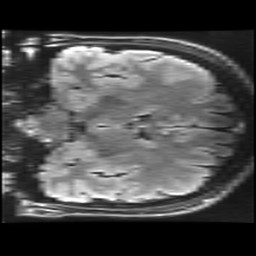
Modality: FLAIR
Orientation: coronal
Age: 21
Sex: male
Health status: healthy
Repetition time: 12 s
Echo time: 0.09782 s